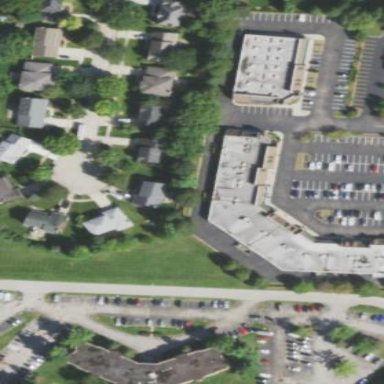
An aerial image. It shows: Retail building.